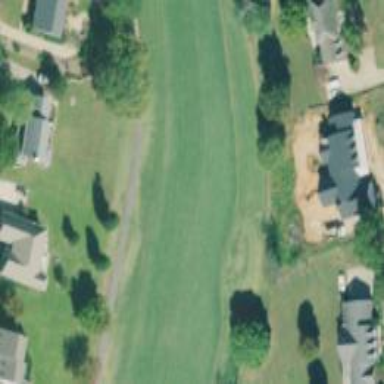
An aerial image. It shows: View of golf hole.